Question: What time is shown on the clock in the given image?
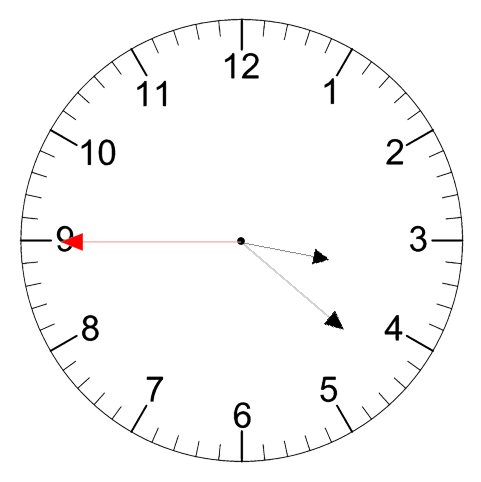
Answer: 03:21:45